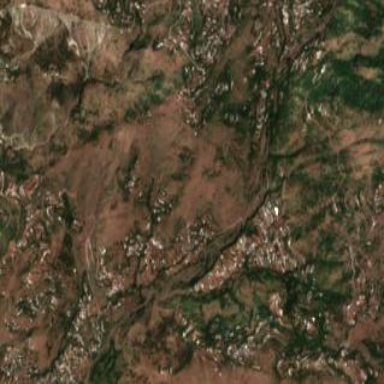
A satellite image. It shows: Residential area in rural mountainous region.